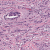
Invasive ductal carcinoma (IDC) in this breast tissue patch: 1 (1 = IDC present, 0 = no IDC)